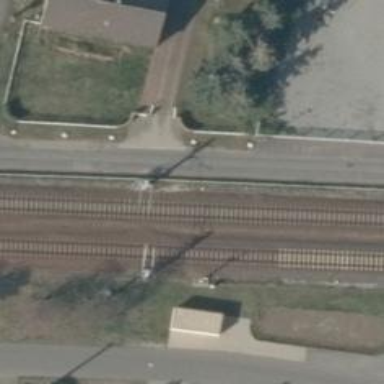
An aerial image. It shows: Railway milestone with catenary mast.